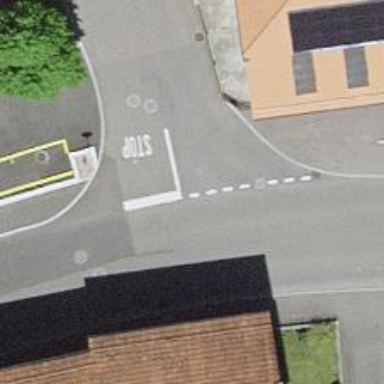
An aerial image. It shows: Road with stop sign.